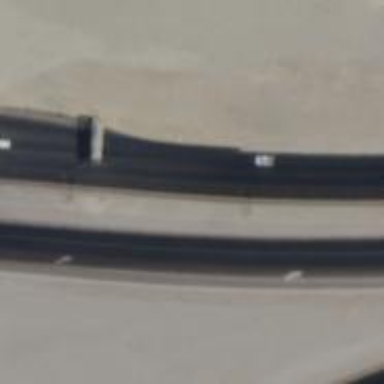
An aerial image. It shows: Motorway.